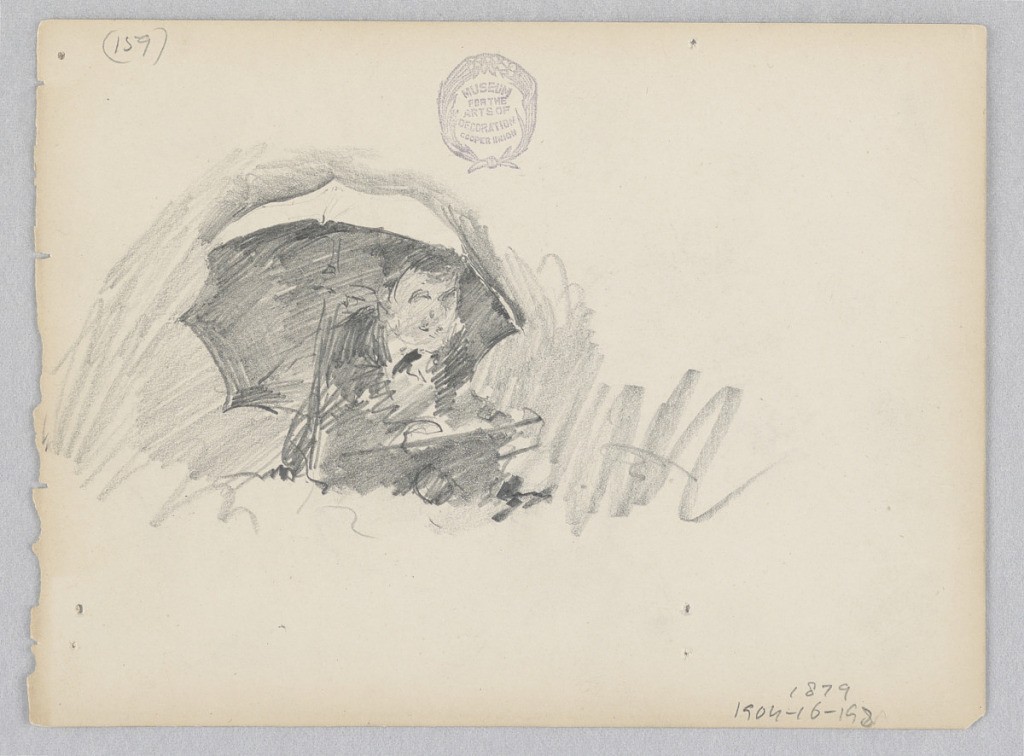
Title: Artist sketching outside
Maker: Robert Frederick Blum, American, 1857–1903
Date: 1879
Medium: Graphite on wove paper
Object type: Drawing
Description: Sketch of a male figure seated and drawing or sketching under an umbrella.